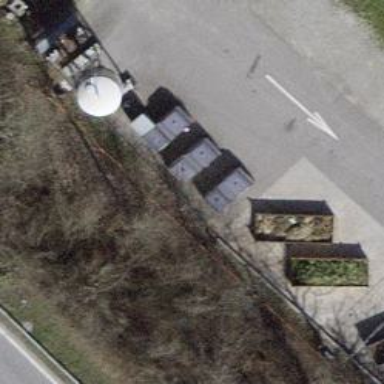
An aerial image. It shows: Recycling center.